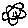
Label: flower